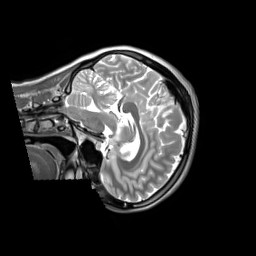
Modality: T2w
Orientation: sagittal
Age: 26
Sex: female
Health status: ill
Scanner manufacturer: siemens
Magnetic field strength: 3 T
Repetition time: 2.8 s
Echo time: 0.326 s